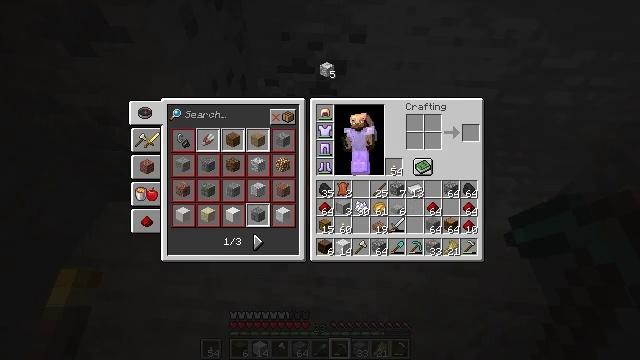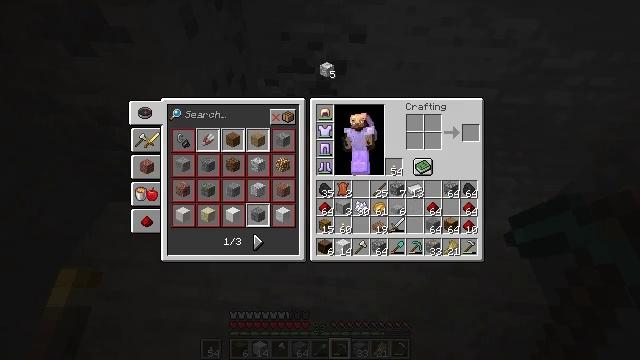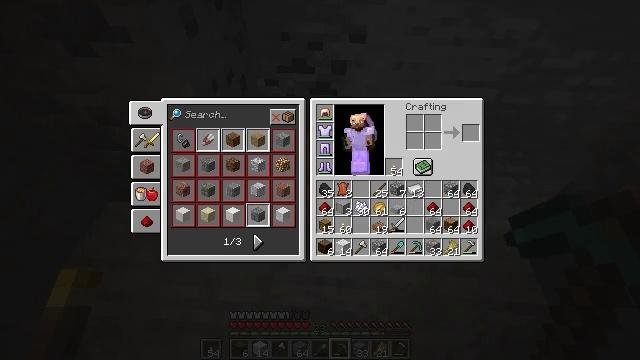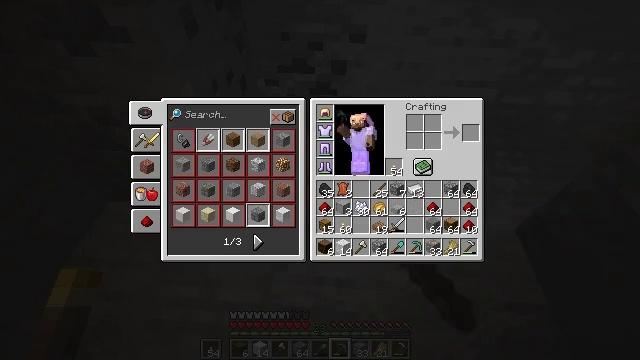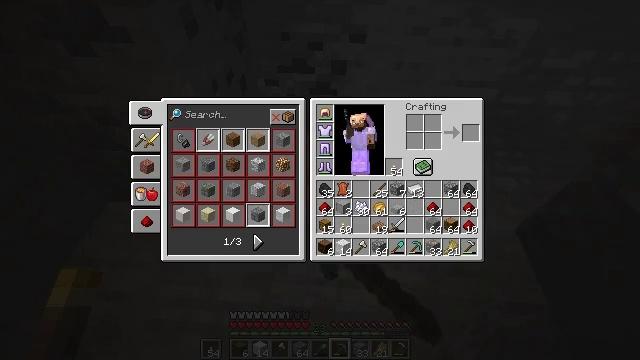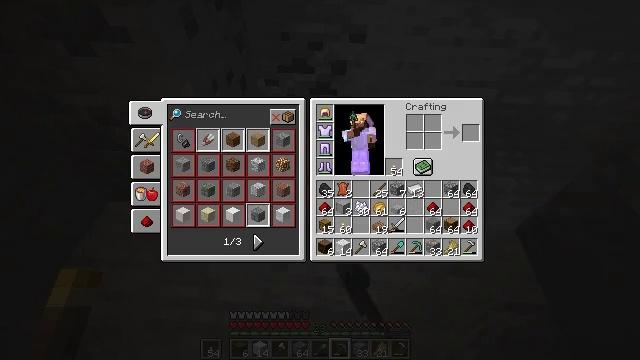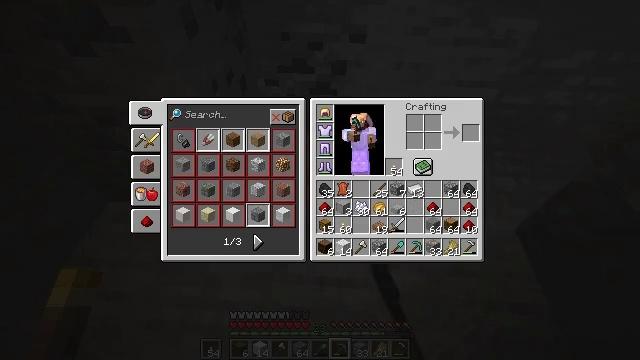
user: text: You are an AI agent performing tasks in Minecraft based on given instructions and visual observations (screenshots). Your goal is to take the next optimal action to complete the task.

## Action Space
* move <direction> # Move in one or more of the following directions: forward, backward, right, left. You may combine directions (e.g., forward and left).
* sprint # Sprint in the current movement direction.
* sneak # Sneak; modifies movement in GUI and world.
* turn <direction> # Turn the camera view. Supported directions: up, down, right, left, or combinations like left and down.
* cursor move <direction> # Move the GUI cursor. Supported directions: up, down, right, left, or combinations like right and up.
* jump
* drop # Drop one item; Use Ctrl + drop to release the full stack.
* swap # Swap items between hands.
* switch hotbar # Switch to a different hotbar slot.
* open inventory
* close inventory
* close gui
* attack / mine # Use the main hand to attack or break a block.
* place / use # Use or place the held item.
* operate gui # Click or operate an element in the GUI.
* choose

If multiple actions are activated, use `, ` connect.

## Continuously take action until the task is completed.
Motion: motion action
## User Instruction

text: Drop a diorite block.
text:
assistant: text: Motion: operate gui
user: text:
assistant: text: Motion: no_op
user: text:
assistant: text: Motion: no_op
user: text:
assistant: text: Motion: no_op
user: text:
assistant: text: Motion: no_op
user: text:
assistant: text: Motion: cursor move right and down
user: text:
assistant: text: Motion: no_op